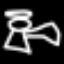
Label: angel